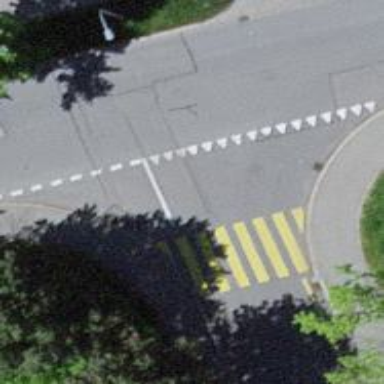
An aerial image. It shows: Uncontrolled road crossing.